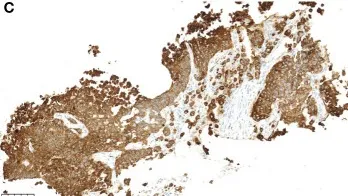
Pathology evaluation of a liver biopsy sample showed a poorly differentiated carcinoma, growing in nests or trabecular patterns without gland formation or keratinization and morphologically resembling large-cell neuroendocrine carcinoma. , pan-keratin.
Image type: pathology (immunostaining)